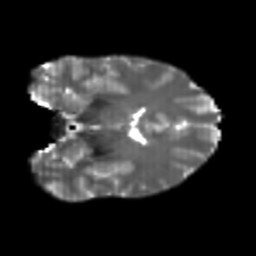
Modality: T2w
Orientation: coronal
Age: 26
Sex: female
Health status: healthy
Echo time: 0.074 s